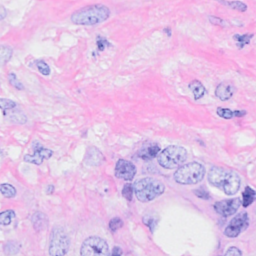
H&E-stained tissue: Breast